A spectrogram of one vibration snapshot from a rotating bearing is shown (time on one axis, frequency on the other). Determine the bearing's health state. Answer with exactly one of: normal, inner_race, outer_race, ball.
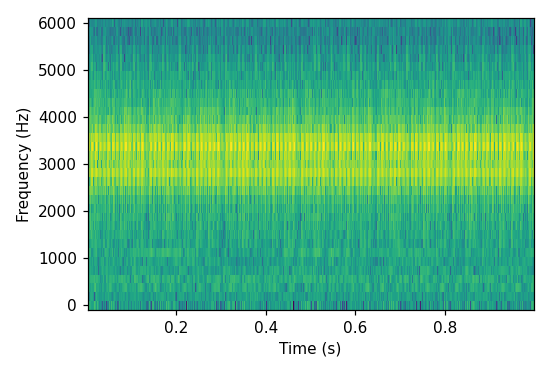
Answer: outer_race